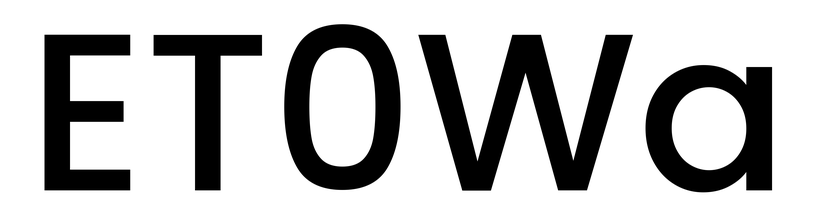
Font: Poppins-Medium